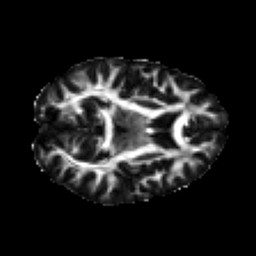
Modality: FA
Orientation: axial
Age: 24
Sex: male
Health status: healthy
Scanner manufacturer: philips
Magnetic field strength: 3 T
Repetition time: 10.623 s
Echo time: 0.07044 s